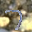
Label: 7